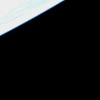
Label: space